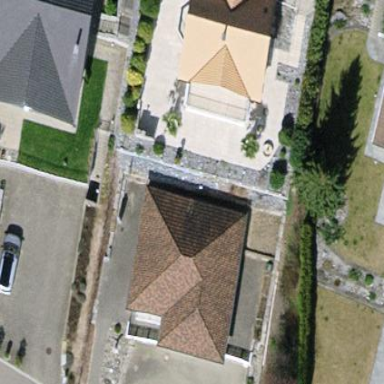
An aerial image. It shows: Detached building with hipped roof.